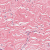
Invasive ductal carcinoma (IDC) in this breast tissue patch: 0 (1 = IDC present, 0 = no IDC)